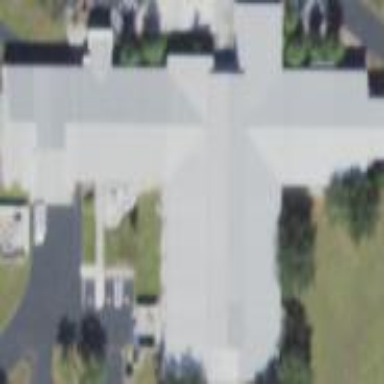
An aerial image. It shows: Library building.